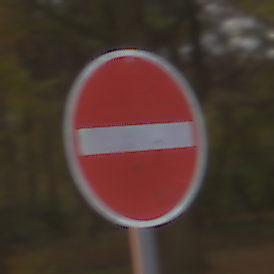
Verkehrszeichen: VerbotDerEinfahrt
Umgebung: Outdoor, Nature
Tageszeit: Midday
Wetter: Overcast
Licht: Natural
Jahreszeit: Autumn
Kontrast: LowContrast